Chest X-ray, AP view. Patient: 49 years old, sex F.
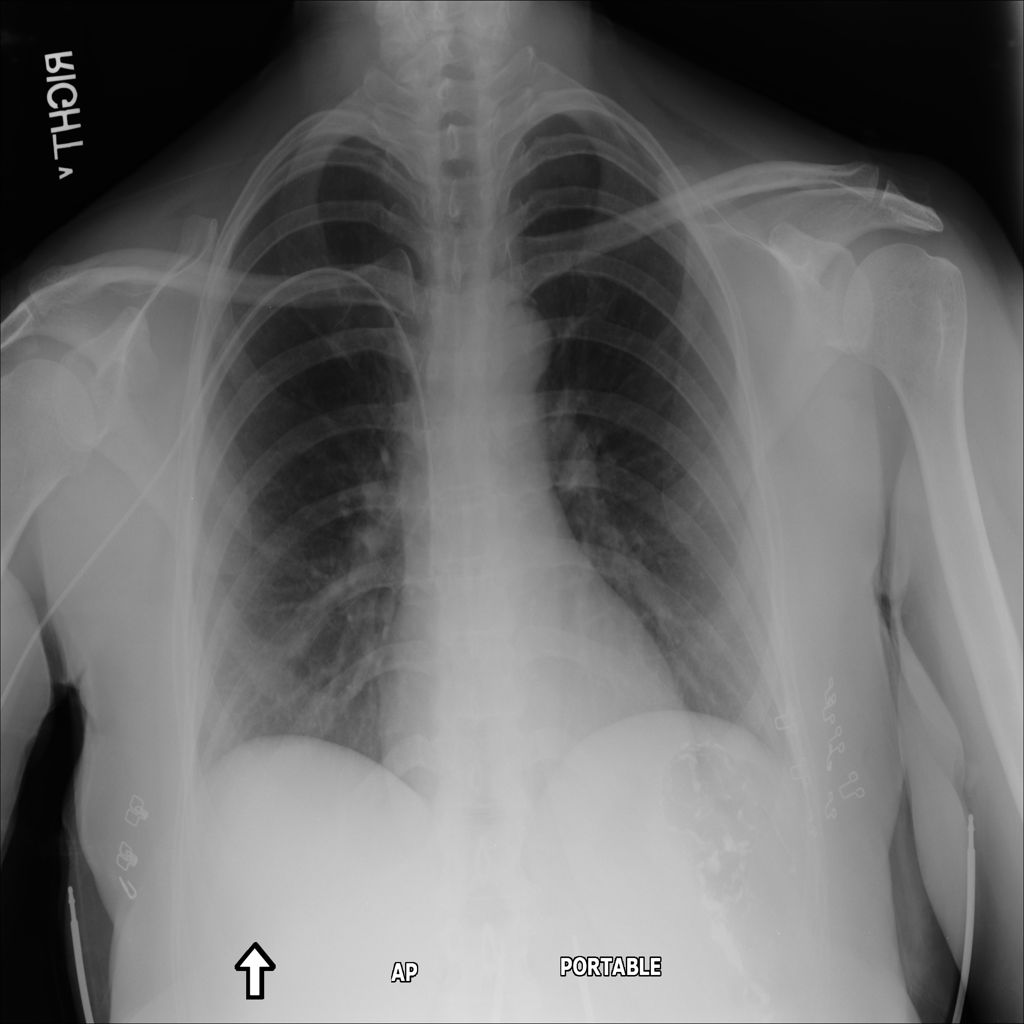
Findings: No Finding